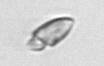
Label: Katodinium_or_Torodinium